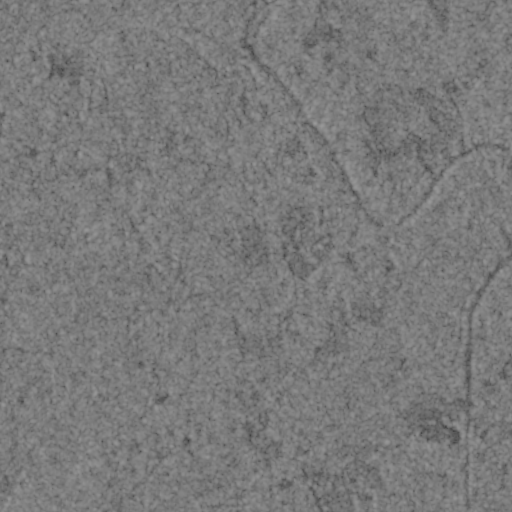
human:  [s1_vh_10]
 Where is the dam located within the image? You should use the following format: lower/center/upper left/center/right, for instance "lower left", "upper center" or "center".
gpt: The dam is located in the upper center of the image.
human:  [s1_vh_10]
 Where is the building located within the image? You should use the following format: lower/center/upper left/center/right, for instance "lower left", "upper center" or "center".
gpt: There is no building in the image.

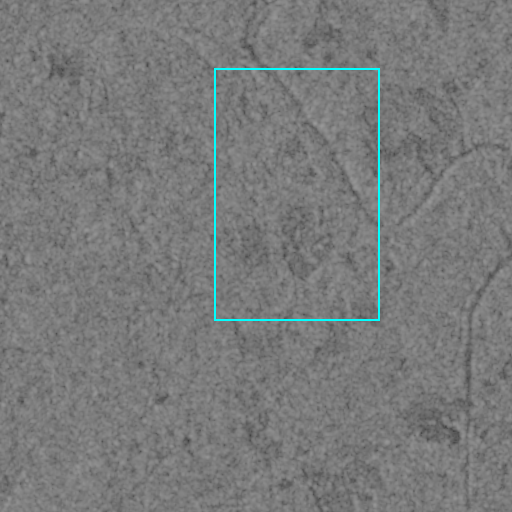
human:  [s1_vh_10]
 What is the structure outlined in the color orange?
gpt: There is no orange outline.
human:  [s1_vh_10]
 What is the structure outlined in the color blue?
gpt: There is no structure outlined in blue.